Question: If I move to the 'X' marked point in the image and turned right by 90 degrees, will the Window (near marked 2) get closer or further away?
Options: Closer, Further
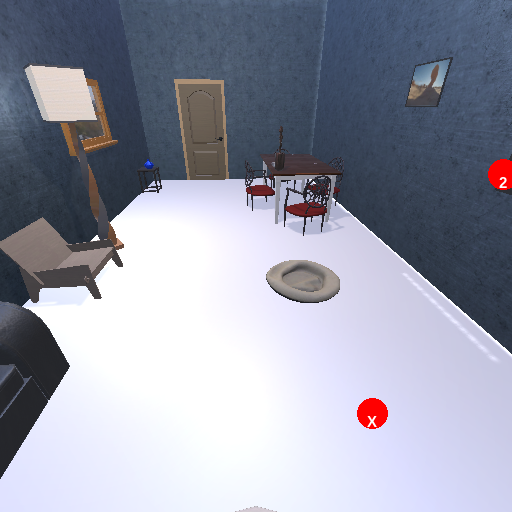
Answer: Closer